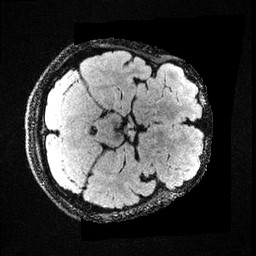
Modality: FLAIR
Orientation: axial
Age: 22
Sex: female
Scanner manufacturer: ge
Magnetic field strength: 3 T
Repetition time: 4.802 s
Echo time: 0.1163 s